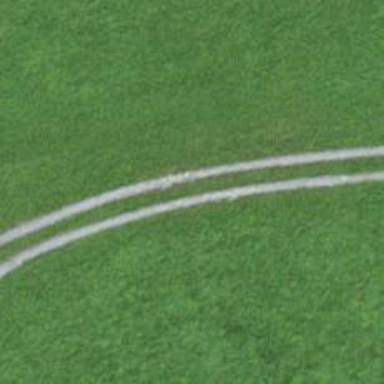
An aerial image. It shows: Gravel track with grade2 quality.